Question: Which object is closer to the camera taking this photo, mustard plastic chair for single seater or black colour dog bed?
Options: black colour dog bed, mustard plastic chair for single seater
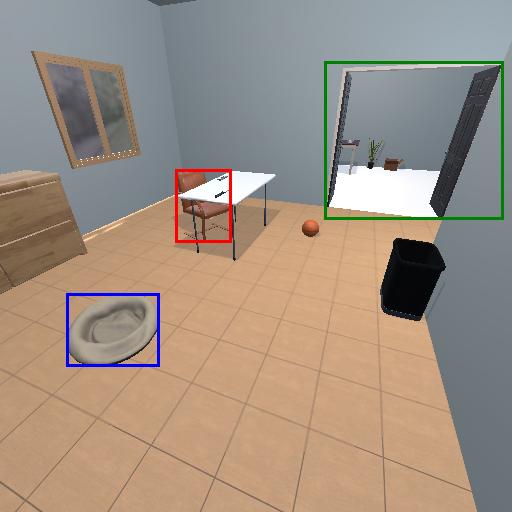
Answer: black colour dog bed